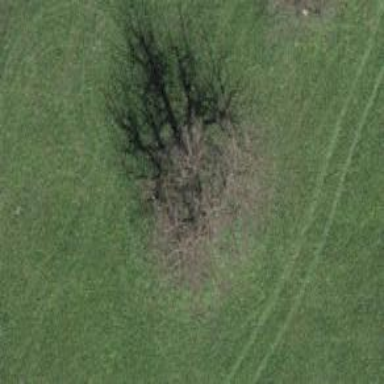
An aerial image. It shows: Single tag "natural: tree."